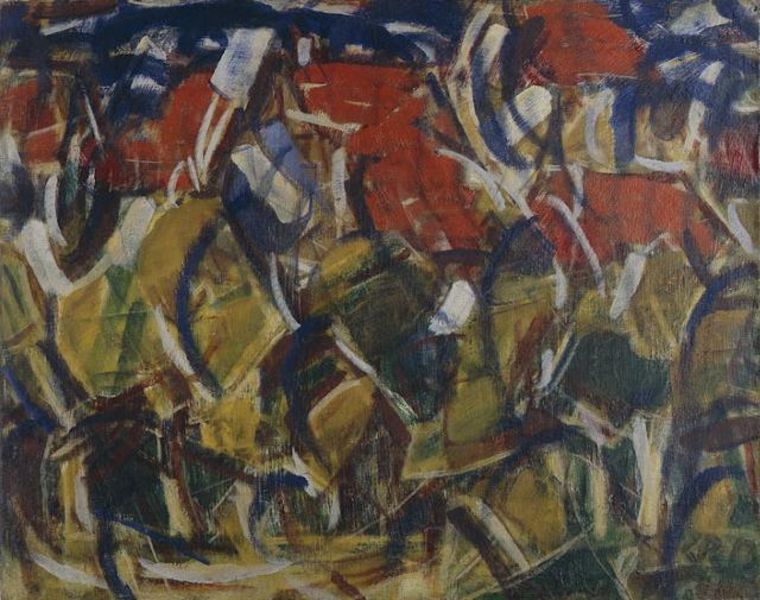
Titel: Rote Dächer unter Bäumen
Künstler: Christian Rohlfs
Standort: Karlsruhe
Institution: Staatliche Kunsthalle Karlsruhe
Schlagwörter: baum, blau, dunkel, gemälde, haut, himmel, weiß, wolken, bäume, gelb, grün, kubismus, kubistisch, landschaft, ocker, stadt, bewegung, braun, bunt, geschwungen, glas, grau, hell, holz, hut, kreide, orange, schwarz, zeichnung, ölbild, dach, gras, haus, rot, tier, tiere, wiese, expressionismus, malerei, muster, gesichter, richter, wand, mensch, bild, signatur, öl, erde, felder, gräser, halme, häuser, natur, gehen, sonne, rosa, wald, kreis, pferd, pferde, reiter, rund, chaos, beine, bewegt, hellblau, reiten, schnell, farbig, füße, papier, bogen, moderne, laufen, abstrakt, farben, fläche, flächen, modern, dächer, dunkelgrün, farbe, formen, hellgrün, schichten, klein, linien, weis, figuren, aufgewühlt, querformat, schlacht, sturm, wild, duktus, dunkelblau, streifen, ölfarbe, wiss, striche, abstraktion, tor, rechtecke, regen, bögen, punkte, kurven, futurismus, rinder, gemalt, acryl, form, künstler, gebogen, durcheinander, schlag, strich, dynamik, punkt, rennen, kreise, quer, wirr, leinwand, macke, kunst, pinsel, franz, art, flecken, kreissegment, geometrisch, leben, verschwommen, dynamisch, picasso, pferderennen, grünlich, pinselstriche, herz, hörner, russe, gegenstand, geometrie, viereck, blauer reiter, klee, weise, rote, moderne kunst, chagall, unruhig, ahus, unordnung, avantgarde, blauer, grundfarben, fragmente, halbbogen, rhythmus, spachtel, fauvismus, voll, tachismus, franz marc, marc, gekrümmt, emotion, mack, vibrierend, abstrackt, prismen, stricke, abstrakte malerei, sequenz, gehoben, gewusel, kunstwerk, natuur, graffiti, phasen, chaotisch, abstrakte kunst, naur, deckweiss, abstract, toll, moderne malerei, picaso, akzent, geomatrisch, beeindruckend, gelb grün, 20 jahrhundert, #gemälde, #weiss, flekcen, bunz, rot rund blau durcheinander, pinselschläge, iblau, unbestimm, kro, rohlfs